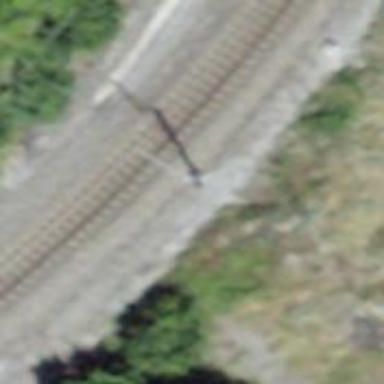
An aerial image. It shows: Catenary mast for power lines.